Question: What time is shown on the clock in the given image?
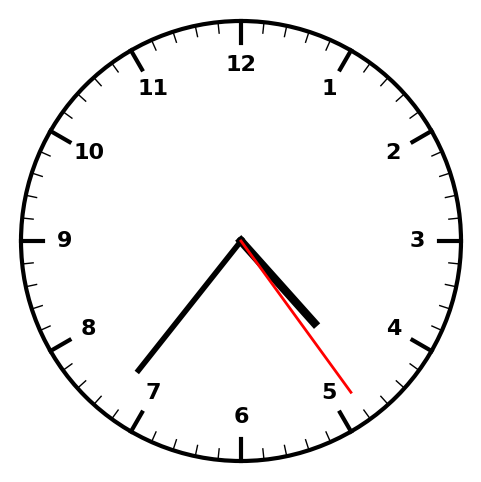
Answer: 04:36:24